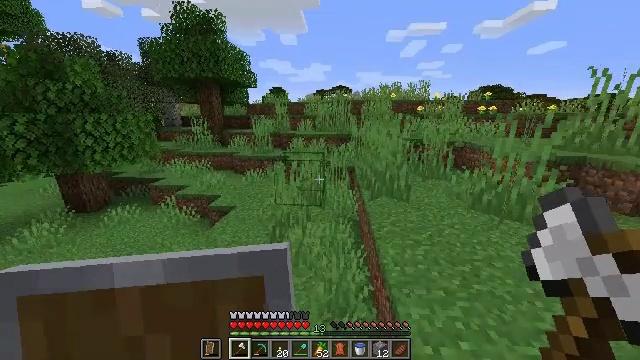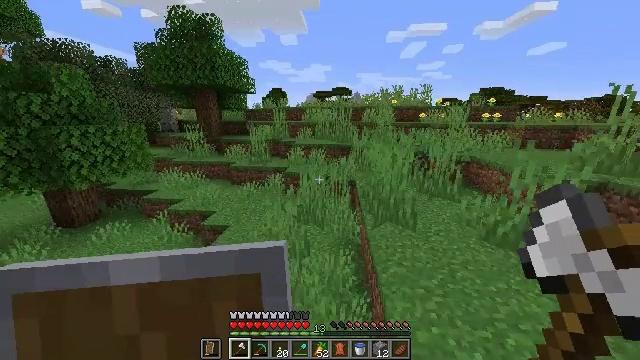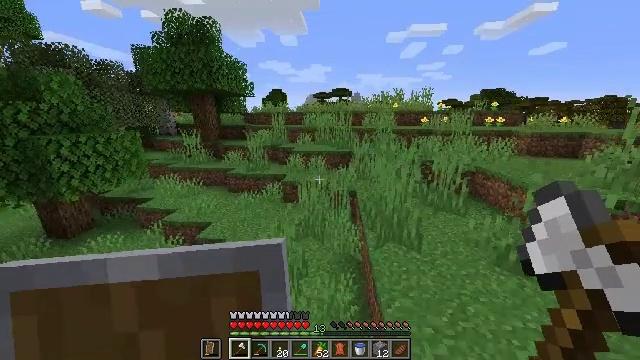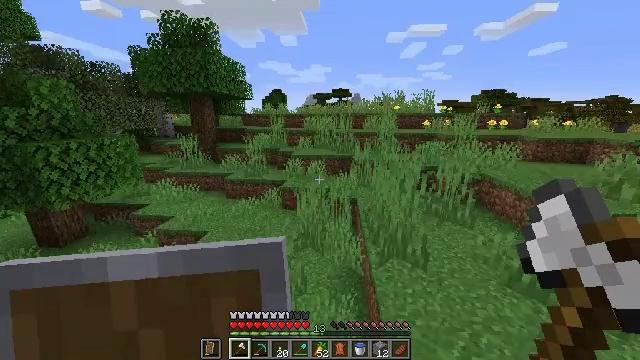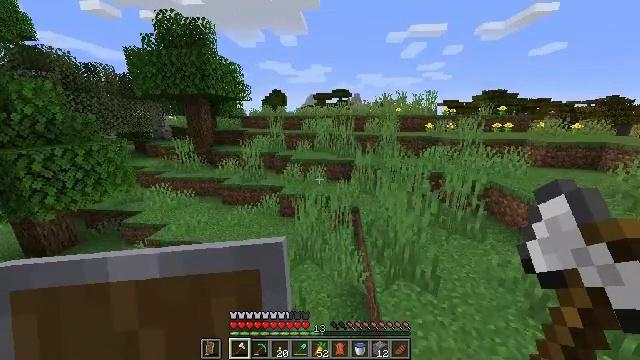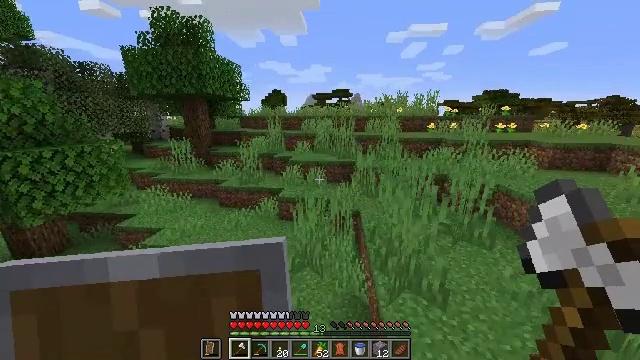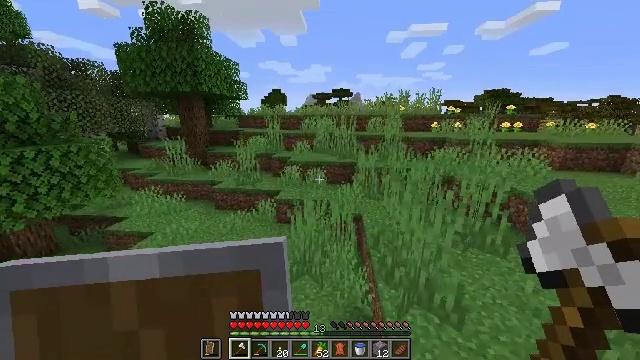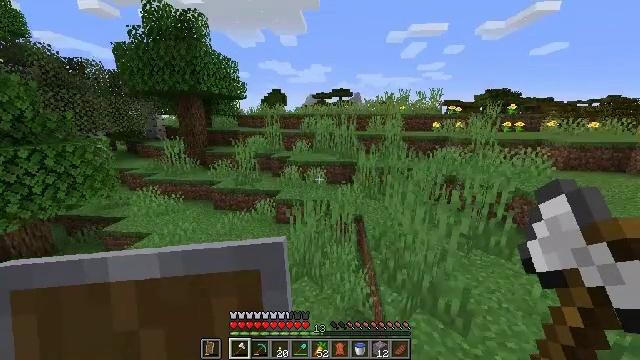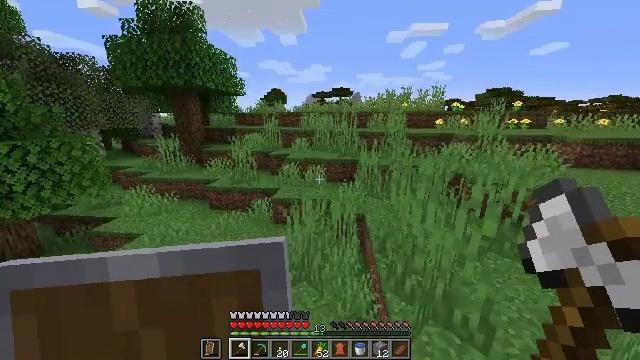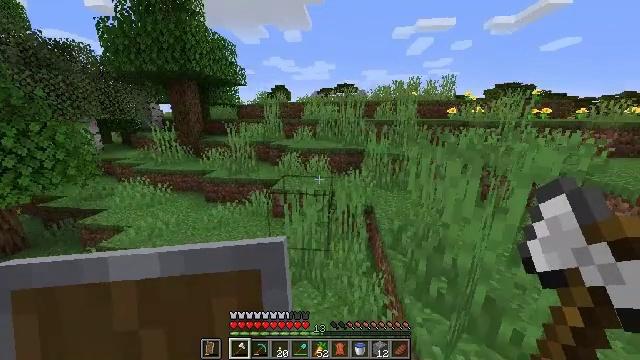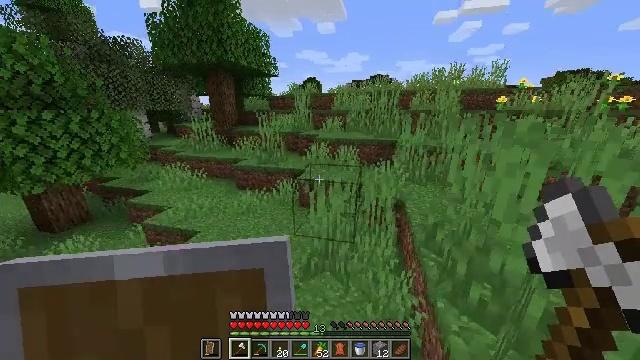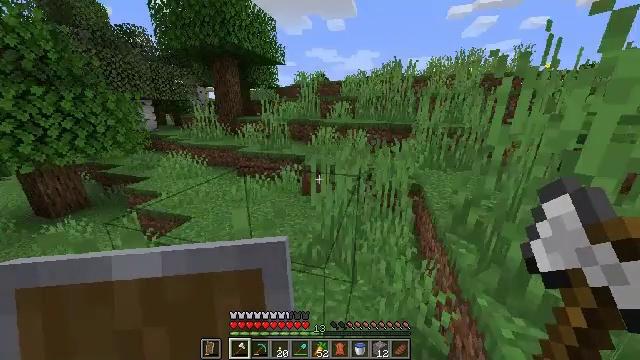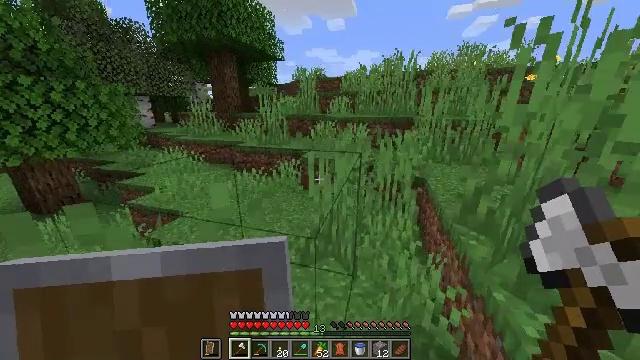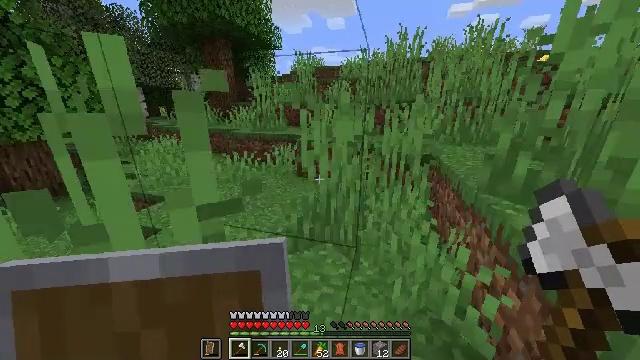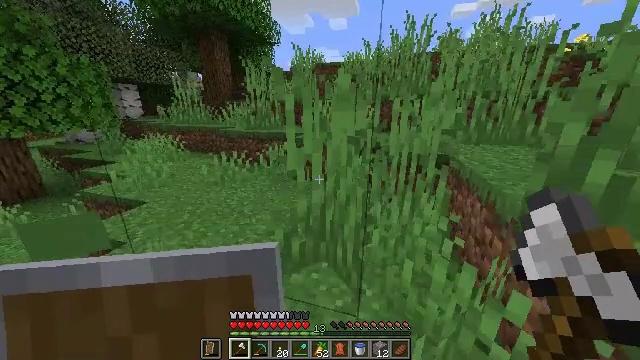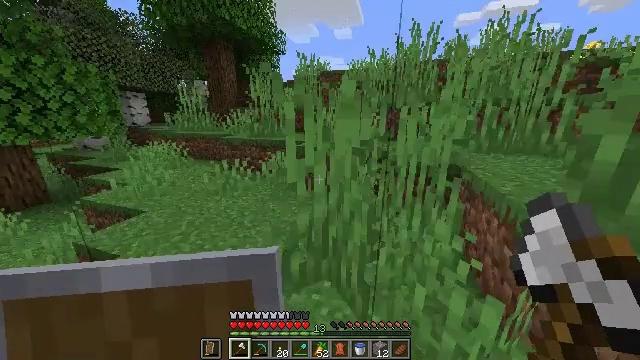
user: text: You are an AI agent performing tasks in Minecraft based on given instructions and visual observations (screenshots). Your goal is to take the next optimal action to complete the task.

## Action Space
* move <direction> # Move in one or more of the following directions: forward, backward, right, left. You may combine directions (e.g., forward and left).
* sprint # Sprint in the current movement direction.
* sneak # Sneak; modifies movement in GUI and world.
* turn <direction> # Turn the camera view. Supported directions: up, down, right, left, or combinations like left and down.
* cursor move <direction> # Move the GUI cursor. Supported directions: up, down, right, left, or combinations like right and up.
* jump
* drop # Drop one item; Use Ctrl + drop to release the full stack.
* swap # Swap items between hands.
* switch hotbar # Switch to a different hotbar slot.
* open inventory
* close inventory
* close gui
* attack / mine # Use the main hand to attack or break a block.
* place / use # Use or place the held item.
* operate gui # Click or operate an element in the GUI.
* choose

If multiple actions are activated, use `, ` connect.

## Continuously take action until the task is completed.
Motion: motion action
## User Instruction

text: Gather wheat by left-clicking on it.
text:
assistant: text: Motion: move forward, sprint, jump
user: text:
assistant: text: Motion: move forward, sprint, jump
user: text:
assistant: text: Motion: move forward, sprint, jump
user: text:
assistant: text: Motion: move forward, sprint, jump
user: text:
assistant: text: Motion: move forward, sprint, jump
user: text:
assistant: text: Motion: move forward, sprint, jump
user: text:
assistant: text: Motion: move forward, sprint, jump
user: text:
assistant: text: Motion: move forward, sprint, jump
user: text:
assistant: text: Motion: move forward, sprint, turn left, jump
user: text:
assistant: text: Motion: move forward, sprint, turn left and down, jump
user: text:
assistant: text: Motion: move forward, sprint, turn left, jump
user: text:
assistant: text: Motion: move forward, sprint, jump
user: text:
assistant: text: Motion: move forward, sprint, jump
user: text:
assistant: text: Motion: move forward, sprint
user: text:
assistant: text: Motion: move forward, sprint, turn left and up
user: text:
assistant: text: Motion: move forward, sprint
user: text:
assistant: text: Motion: move forward, sprint
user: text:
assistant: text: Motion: move forward, sprint
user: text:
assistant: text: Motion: move forward, sprint
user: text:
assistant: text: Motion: move forward, sprint
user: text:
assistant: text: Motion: move forward, sprint
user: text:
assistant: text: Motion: move forward, sprint
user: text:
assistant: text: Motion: move forward, sprint, jump
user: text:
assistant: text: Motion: move forward, sprint, jump
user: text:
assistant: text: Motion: move forward, sprint, jump
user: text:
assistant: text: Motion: move forward, sprint, jump
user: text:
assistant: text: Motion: move forward, sprint, jump
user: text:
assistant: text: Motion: move forward, sprint, jump
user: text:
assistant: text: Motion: move forward, sprint, jump
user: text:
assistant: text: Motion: move forward, sprint, turn right, jump